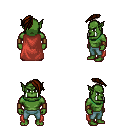
a pixel art fantasy rpg character, male body template, orc, green skin, maroon cape, teal pants, brown long mohawk hairstyle, leather bracers, four views (front, back, left, right), 2x2 character sprite sheet, small pixel art, hard edges, no anti-aliasing